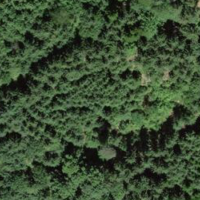
EUNIS habitat code: 44
Species observed at this site:
Lamium galeobdolon